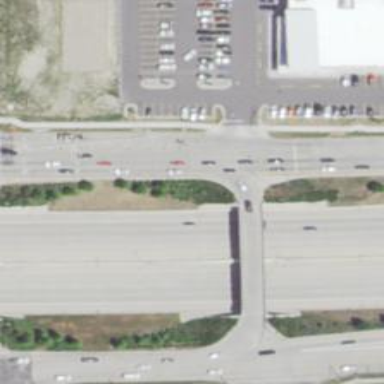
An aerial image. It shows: Secondary link road.